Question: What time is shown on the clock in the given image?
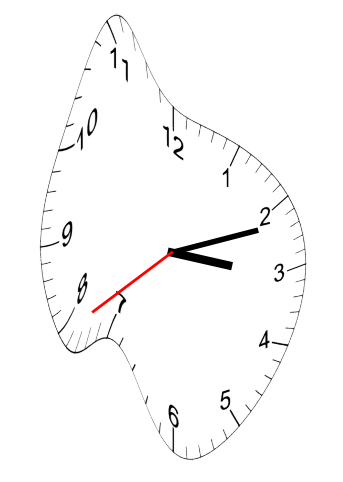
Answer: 03:11:39